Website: bh-photo
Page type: payment
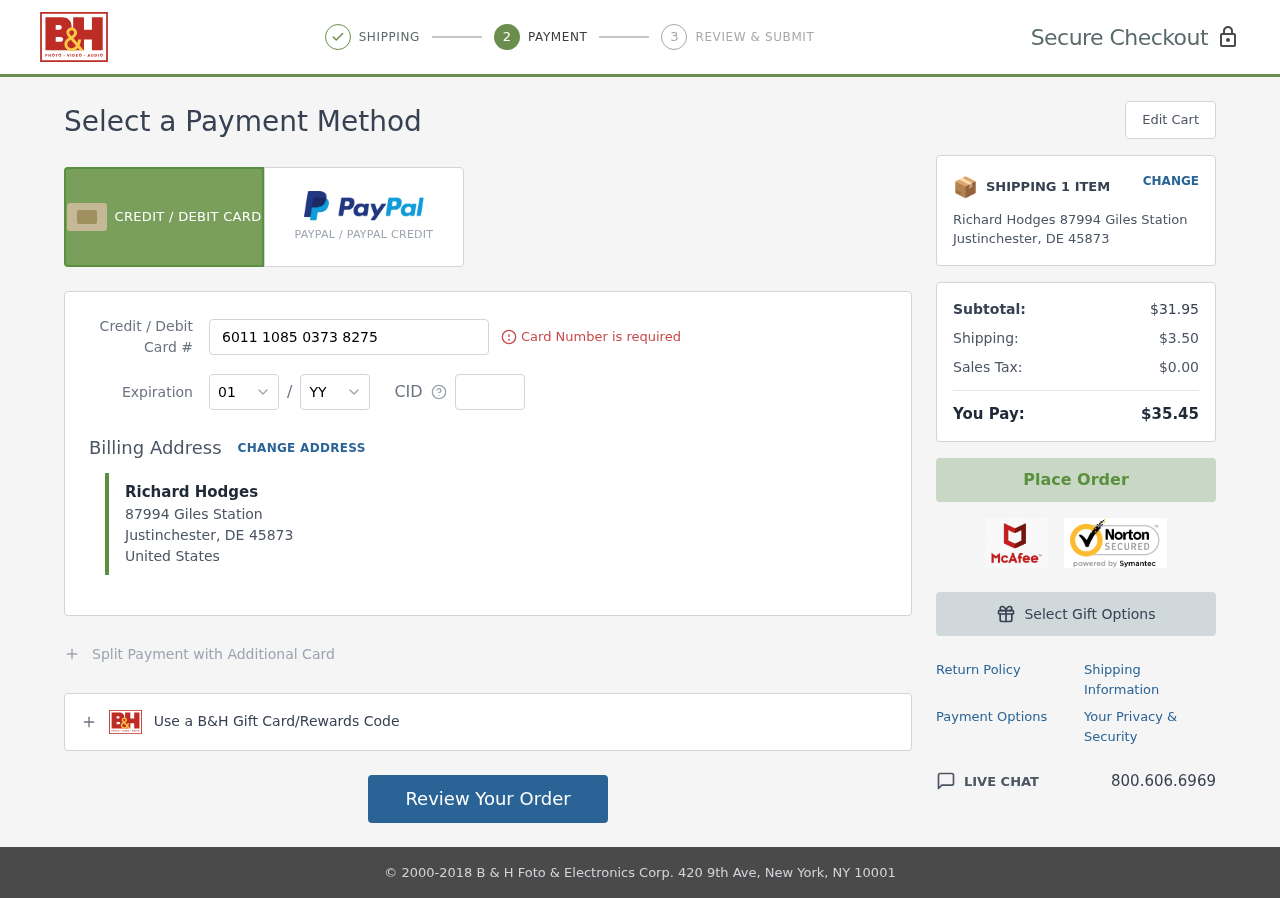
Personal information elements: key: PII_CARD_CVV
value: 597
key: PII_CARD_EXPIRY_MONTH
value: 01
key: PII_CARD_EXPIRY_YEAR
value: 28
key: PII_CARD_NUMBER
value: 6011 1085 0373 8275
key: PII_CITY
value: Justinchester
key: PII_COUNTRY
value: United States
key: PII_FULLNAME
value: Richard Hodges
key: PII_POSTCODE
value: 45873
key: PII_STATE_ABBR
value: DE
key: PII_STREET
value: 87994 Giles Station
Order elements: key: ORDER_NUM_ITEMS
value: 1
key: ORDER_SUBTOTAL
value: $31.95
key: ORDER_SHIPPING_COST
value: $3.50
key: ORDER_TAX
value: $0.00
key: ORDER_TOTAL
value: $35.45